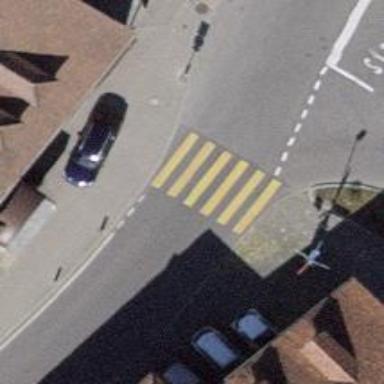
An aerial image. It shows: Uncontrolled footway crossing with markings.